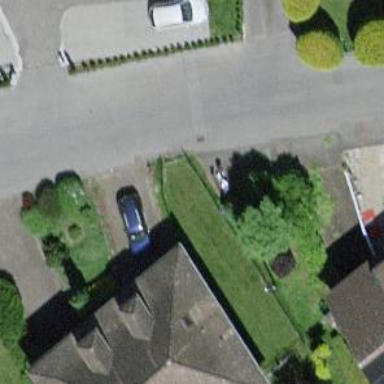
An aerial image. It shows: Hedge acting as barrier.